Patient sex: M
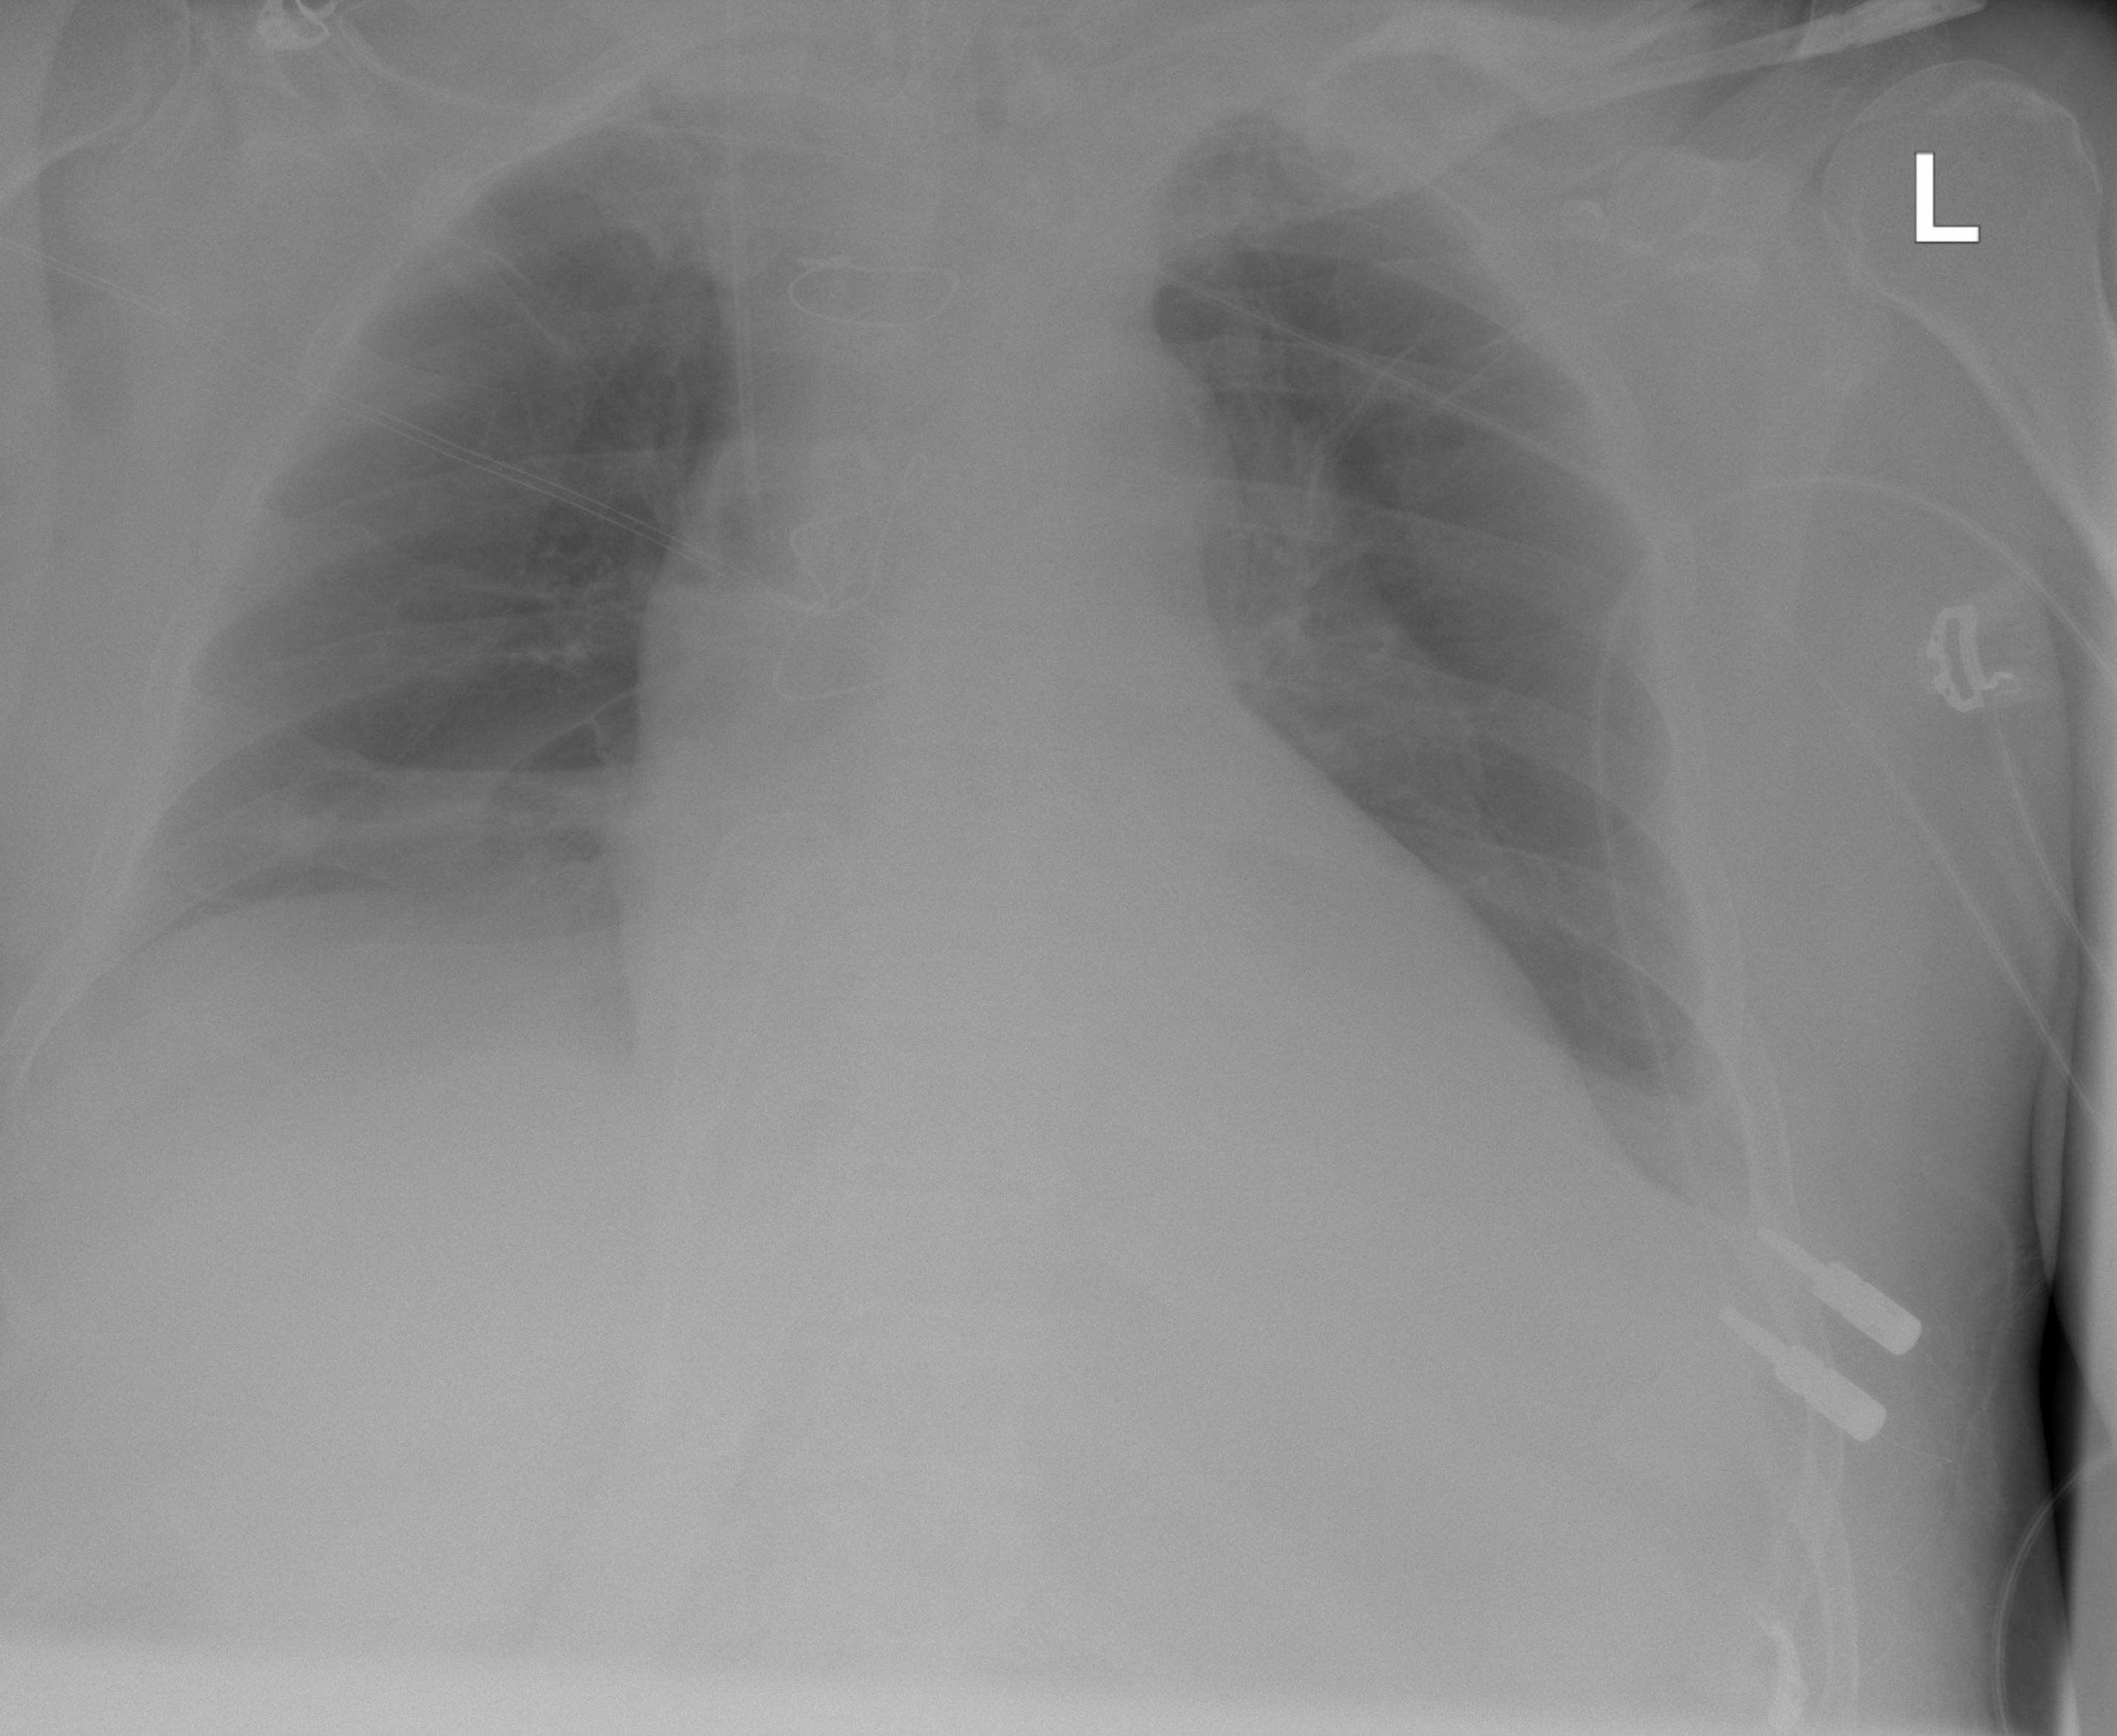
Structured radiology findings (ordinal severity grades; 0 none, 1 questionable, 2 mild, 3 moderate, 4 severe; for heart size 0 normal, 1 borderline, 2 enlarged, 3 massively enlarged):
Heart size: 2
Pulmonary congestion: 0
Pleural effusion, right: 2
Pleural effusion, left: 2
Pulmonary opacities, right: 0
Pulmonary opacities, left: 0
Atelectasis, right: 0
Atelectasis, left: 0